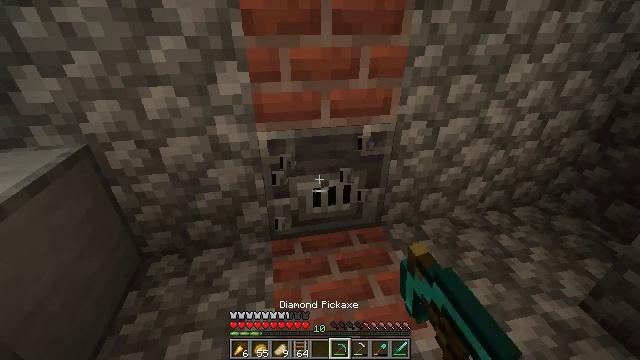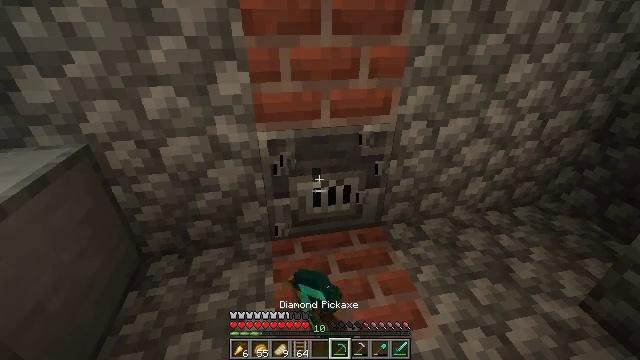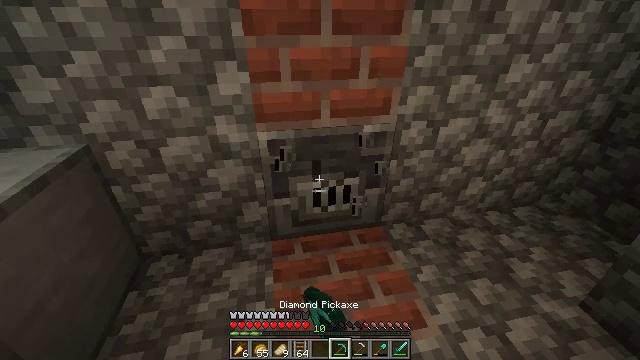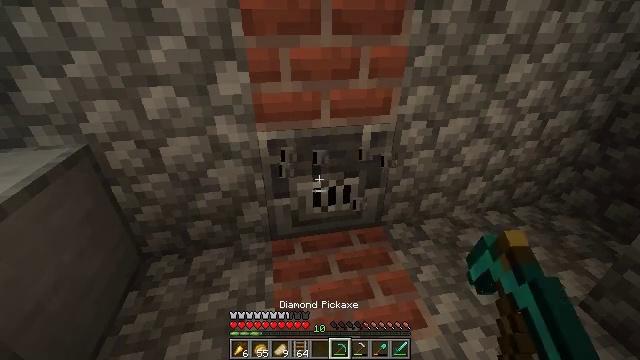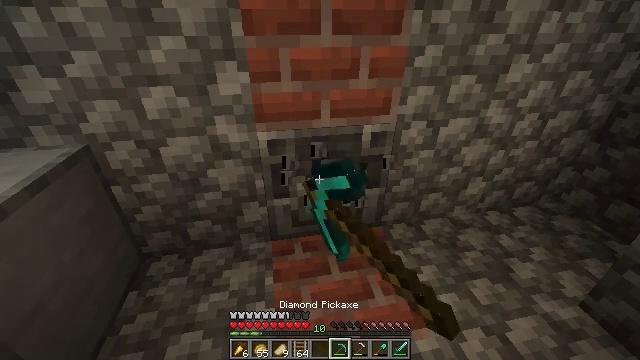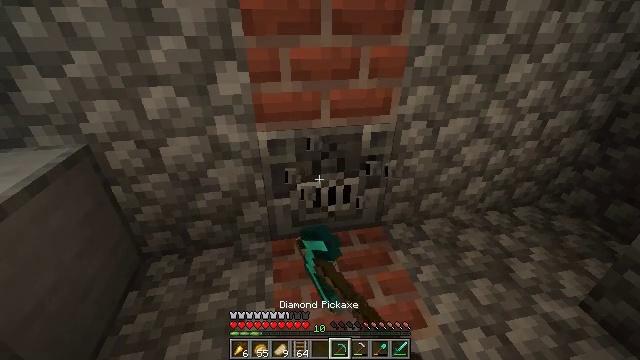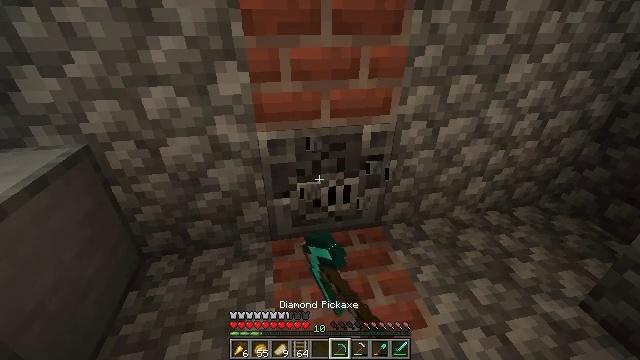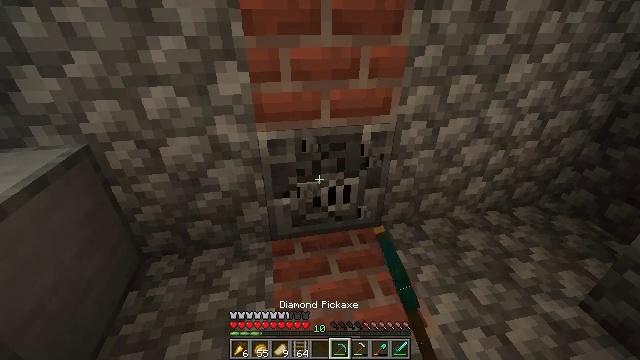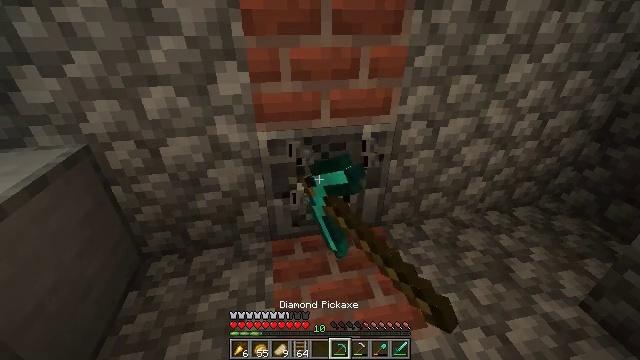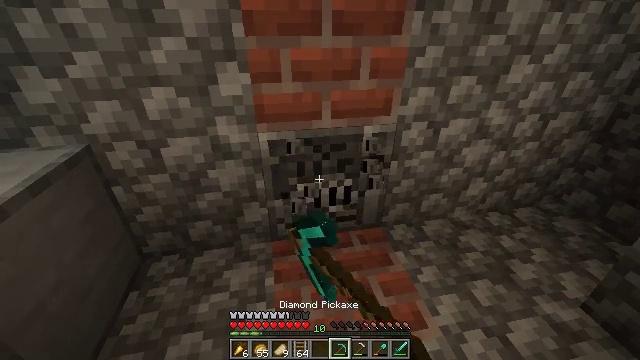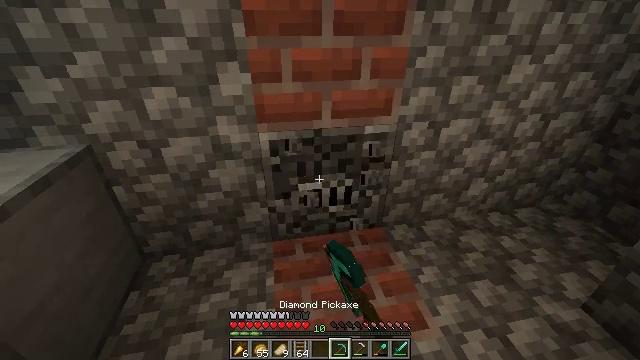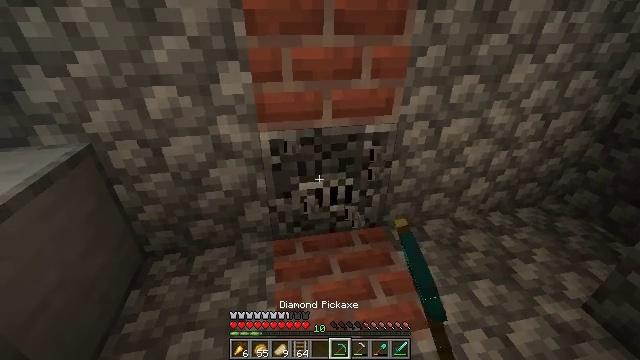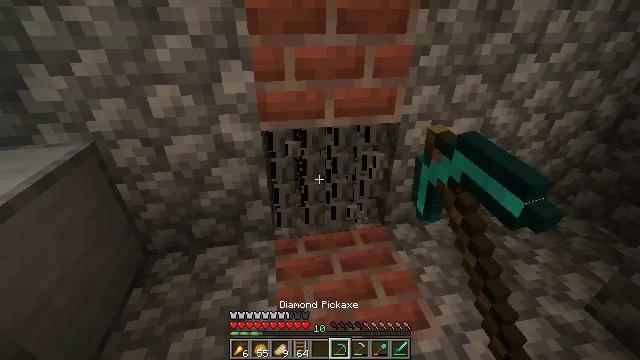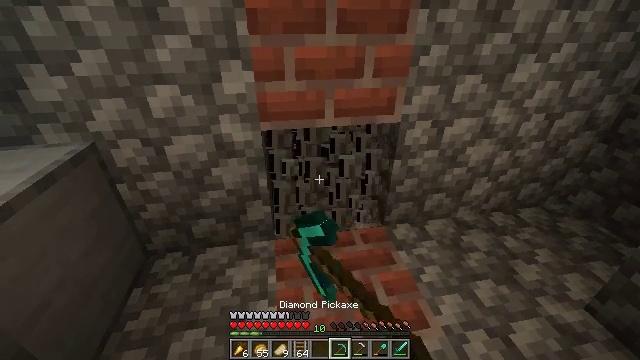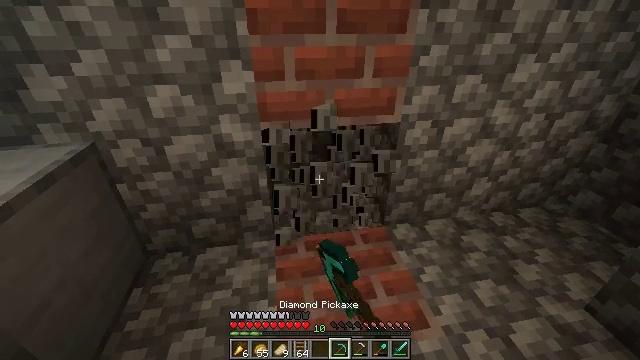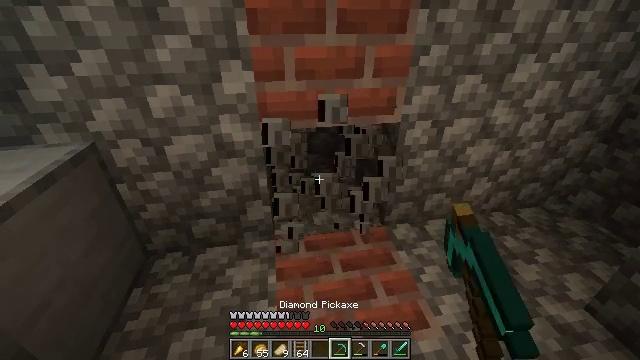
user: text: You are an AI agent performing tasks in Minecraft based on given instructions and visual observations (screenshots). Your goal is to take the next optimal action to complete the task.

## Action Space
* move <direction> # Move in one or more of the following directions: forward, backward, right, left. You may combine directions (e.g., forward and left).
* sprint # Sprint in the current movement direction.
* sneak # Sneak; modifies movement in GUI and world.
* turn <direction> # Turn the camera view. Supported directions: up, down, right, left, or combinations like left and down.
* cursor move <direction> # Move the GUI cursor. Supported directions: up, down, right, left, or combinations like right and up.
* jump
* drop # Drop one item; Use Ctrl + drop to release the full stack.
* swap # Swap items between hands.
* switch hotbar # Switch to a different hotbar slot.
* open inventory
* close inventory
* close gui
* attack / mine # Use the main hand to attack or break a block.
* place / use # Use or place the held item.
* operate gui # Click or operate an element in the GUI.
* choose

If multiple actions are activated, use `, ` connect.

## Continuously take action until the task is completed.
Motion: motion action
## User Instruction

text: Collect the blast furnace by mining it.
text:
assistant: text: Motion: attack / mine
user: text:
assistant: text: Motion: attack / mine
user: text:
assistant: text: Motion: attack / mine
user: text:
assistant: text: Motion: attack / mine
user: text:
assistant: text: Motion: attack / mine
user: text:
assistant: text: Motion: attack / mine
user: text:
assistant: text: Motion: attack / mine
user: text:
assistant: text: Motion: attack / mine
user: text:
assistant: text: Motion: attack / mine
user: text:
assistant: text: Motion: attack / mine
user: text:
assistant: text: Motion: attack / mine
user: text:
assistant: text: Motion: attack / mine
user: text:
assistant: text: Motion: attack / mine
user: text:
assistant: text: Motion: attack / mine
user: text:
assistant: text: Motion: attack / mine
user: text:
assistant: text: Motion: attack / mine
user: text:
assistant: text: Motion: attack / mine